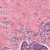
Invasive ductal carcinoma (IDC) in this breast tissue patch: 0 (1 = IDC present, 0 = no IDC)